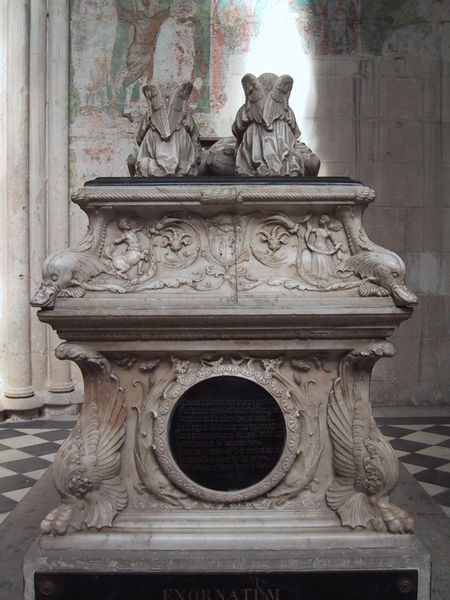
Titel: Grab der Kinder von Anne de Bretagne und Charles VIII.
Künstler: Girolamo da Fiesole
Standort: Tours, Kathedrale St. Gatien (EU - F)
Schlagwörter: flügel, fuß, gemälde, weiß, licht, marmor, rücken, schwarz, säule, tiere, ornament, barock, stein, tod, kirche, renaissance, kreis, rund, engel, relief, schrift, ente, schnabel, enge, tafel, inschrift, ornamente, wandmalerei, bildhauerei, platte, deckel, medaillon, denkmal, groß, text, krallen, schnäbel, skulpturen, sarg, grab, knieend, fabelwesen, museum, tatzen, fische, grabmal, klauen, groteske, kriche, sarkophag, kenotaph, barocl, süße, s, e, se, f, fe, fs, ef, ornamente+, flügrl, cenotaph, sef, erleutet, emjfhbewf, fse, efs